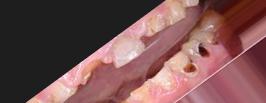
Condition: Caries